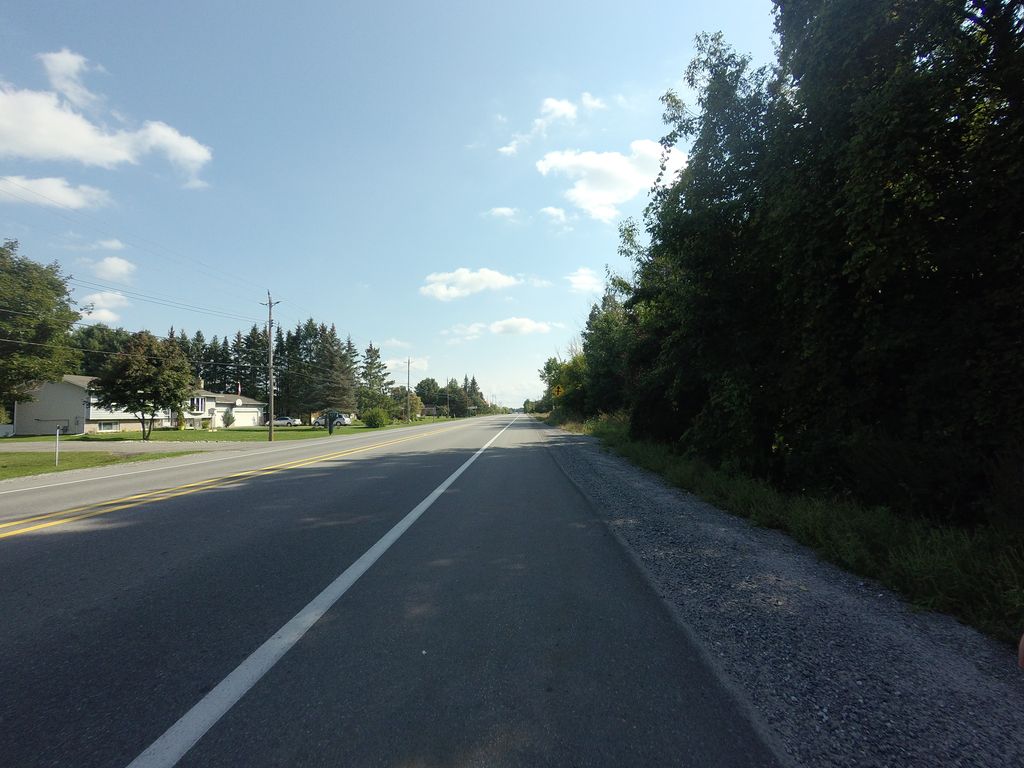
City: ottawa-gatineau